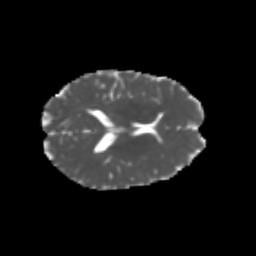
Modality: MD
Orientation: axial
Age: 31
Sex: female
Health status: healthy